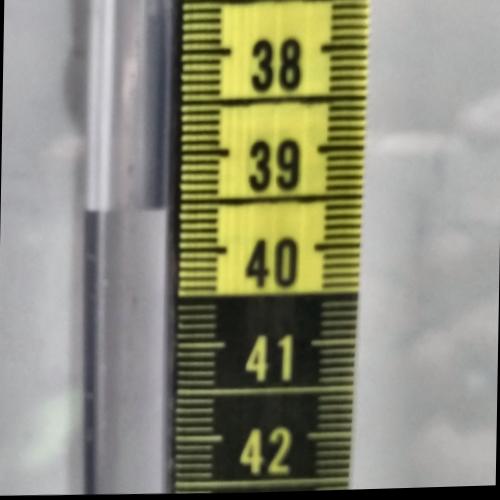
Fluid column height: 39.6 cm